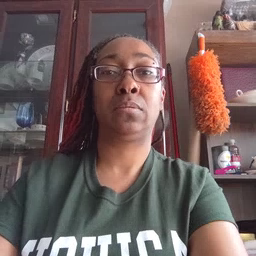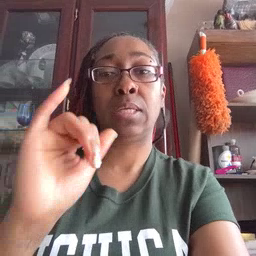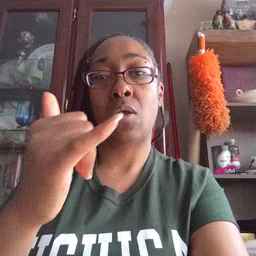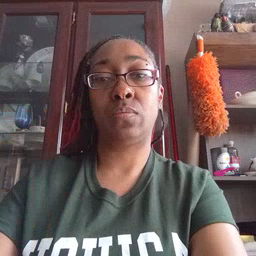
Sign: yellow